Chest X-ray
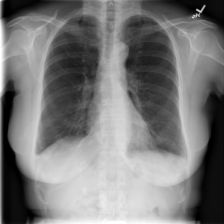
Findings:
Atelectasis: negative
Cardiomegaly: negative
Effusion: negative
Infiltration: negative
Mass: negative
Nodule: negative
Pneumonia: negative
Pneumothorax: negative
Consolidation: negative
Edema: negative
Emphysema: negative
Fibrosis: negative
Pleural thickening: negative
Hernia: negative